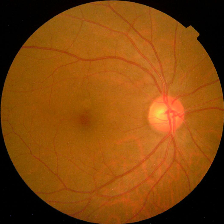
Diabetic retinopathy grade: No DR